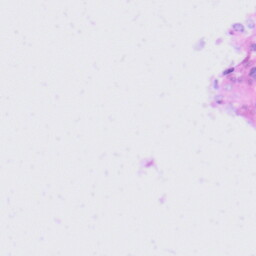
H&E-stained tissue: Tonsil